Interaction volume radius: 10 \u00c5
Interaction volume height: 15 \u00c5
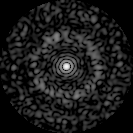
Disorder parameter: 0.8516